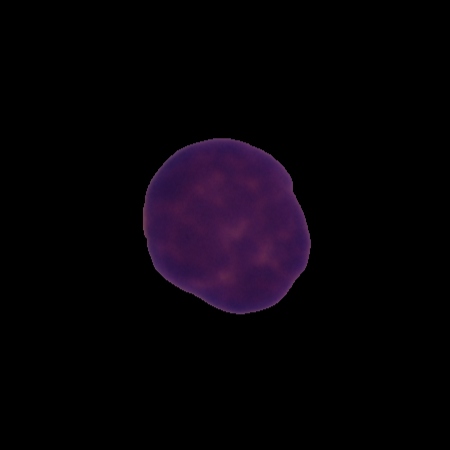
Label: healthy